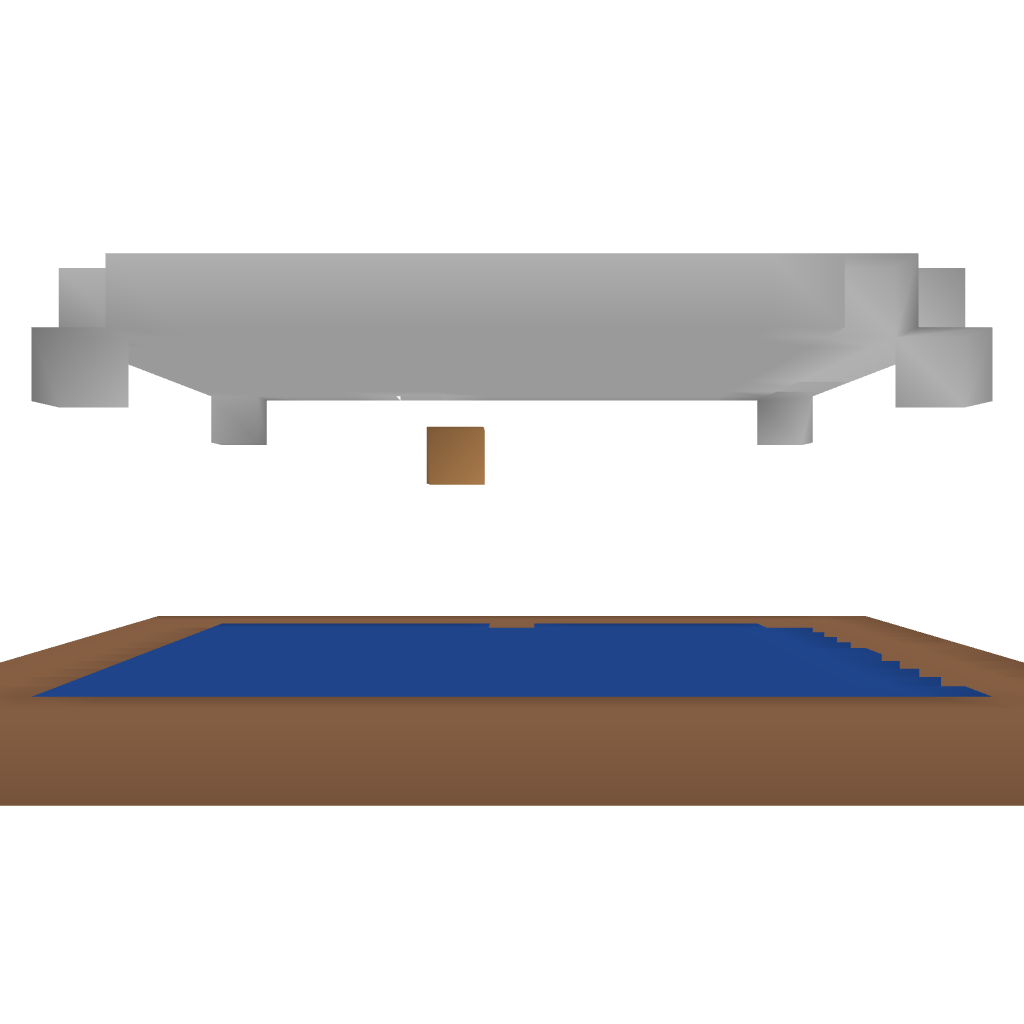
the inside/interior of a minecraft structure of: Little Water House